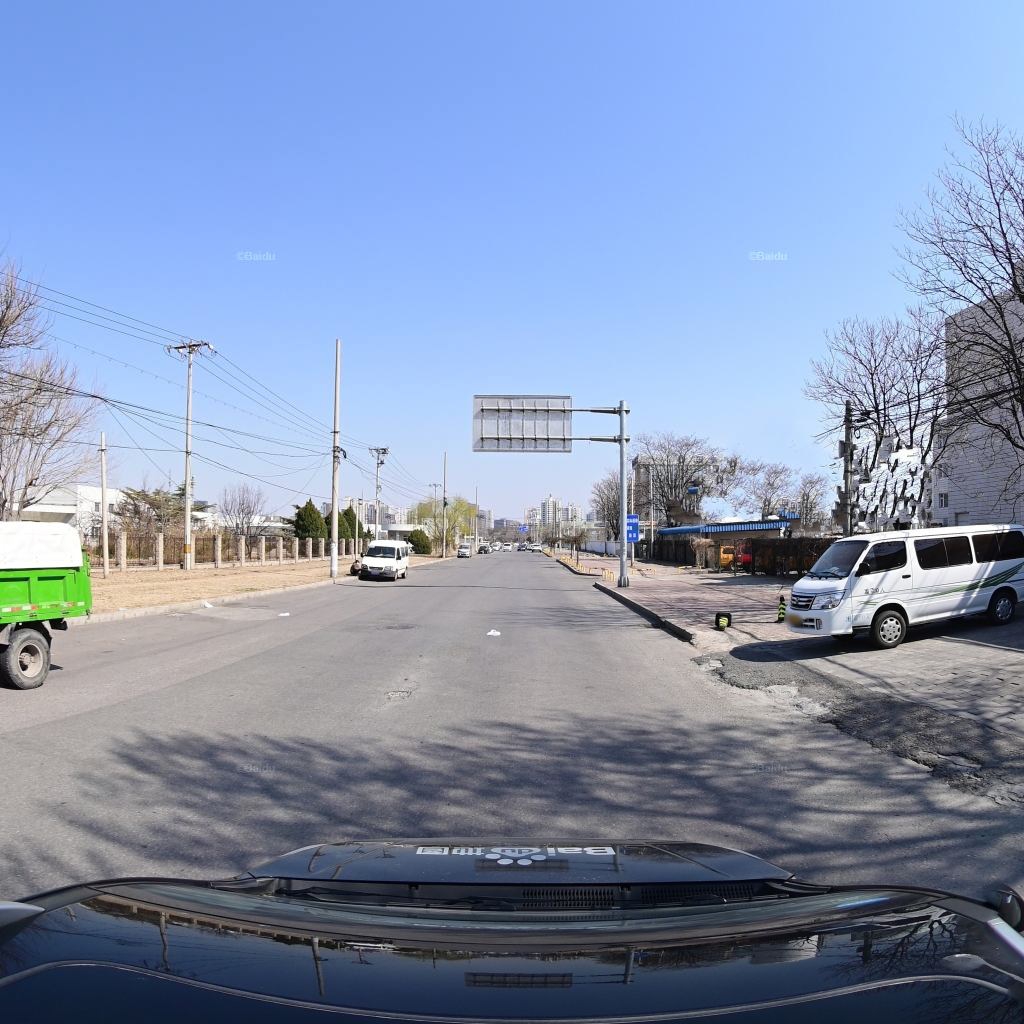
Region: Fengtai
Road damage annotations: manhole cover, pothole